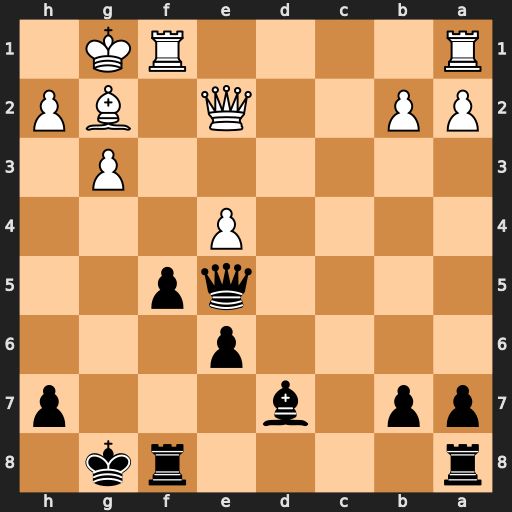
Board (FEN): r4rk1/pp1b3p/4p3/4qp2/4P3/6P1/PP2Q1BP/R4RK1
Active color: b
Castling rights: -
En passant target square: -
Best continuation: Bb5 Qe3 Bxf1